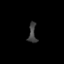
Tissue: lung
Cell type: Epithelial cells
Senescence score: 0.2301
Nuclear area (px): 152
Mean DAPI intensity: 63.099